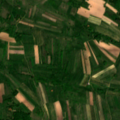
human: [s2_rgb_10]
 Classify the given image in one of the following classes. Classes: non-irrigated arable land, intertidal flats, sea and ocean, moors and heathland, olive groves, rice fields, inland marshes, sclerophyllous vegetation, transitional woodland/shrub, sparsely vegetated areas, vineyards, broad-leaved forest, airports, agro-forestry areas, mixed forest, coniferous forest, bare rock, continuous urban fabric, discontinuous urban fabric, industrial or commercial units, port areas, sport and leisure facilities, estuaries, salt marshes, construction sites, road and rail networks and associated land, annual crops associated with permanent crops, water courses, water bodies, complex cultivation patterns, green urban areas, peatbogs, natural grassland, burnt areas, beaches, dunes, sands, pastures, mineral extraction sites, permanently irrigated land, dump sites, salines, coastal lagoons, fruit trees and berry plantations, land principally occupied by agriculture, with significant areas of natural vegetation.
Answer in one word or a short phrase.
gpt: complex cultivation patterns, land principally occupied by agriculture, with significant areas of natural vegetation